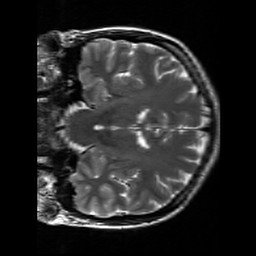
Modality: T2w
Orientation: coronal
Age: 33
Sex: female
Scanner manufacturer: siemens
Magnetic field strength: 3 T
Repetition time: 7 s
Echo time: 0.09 s